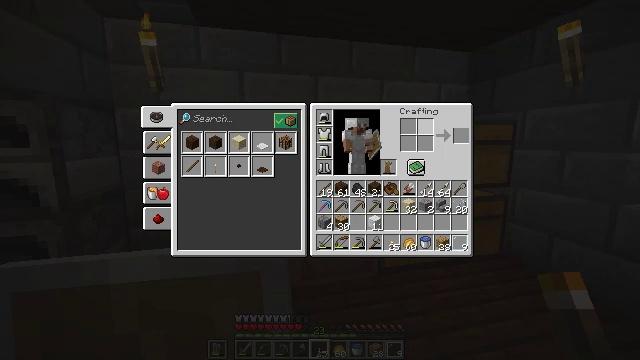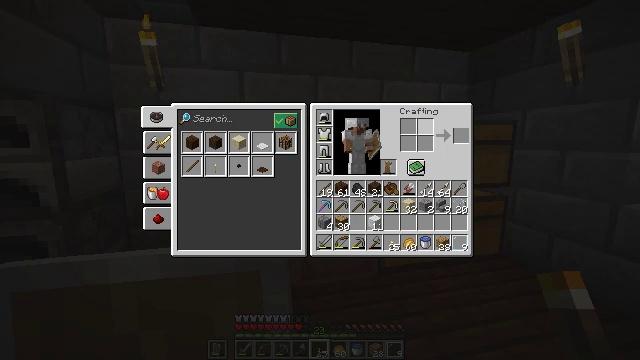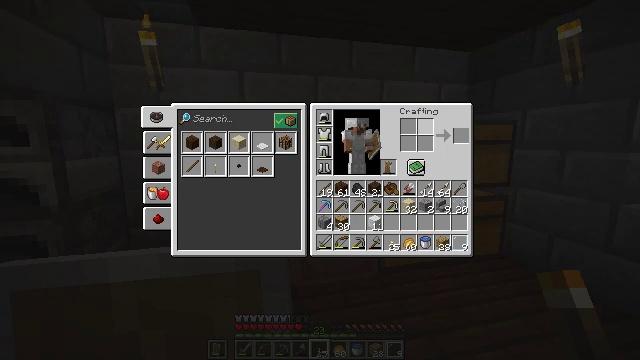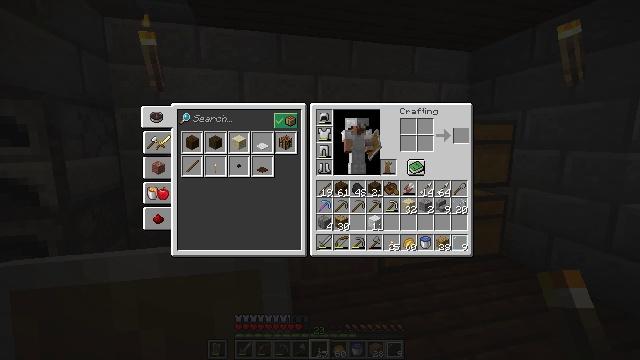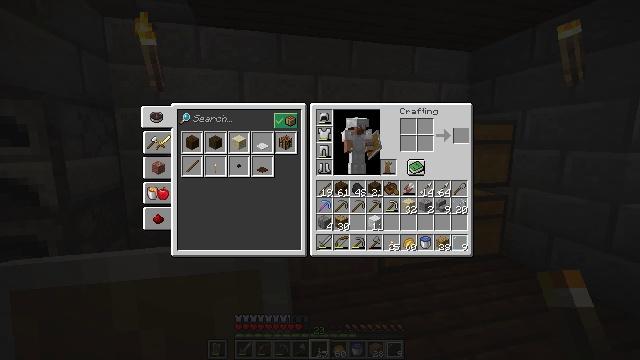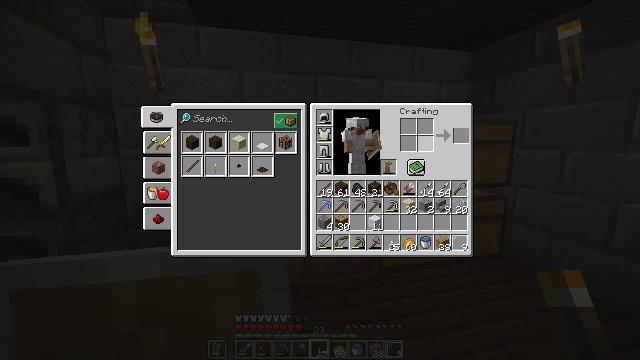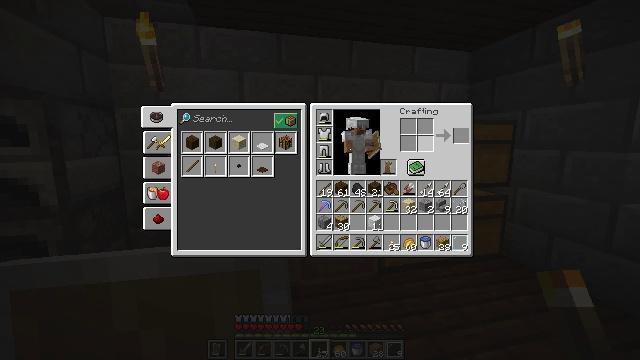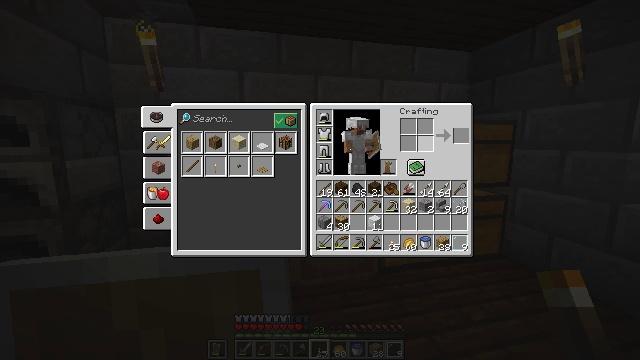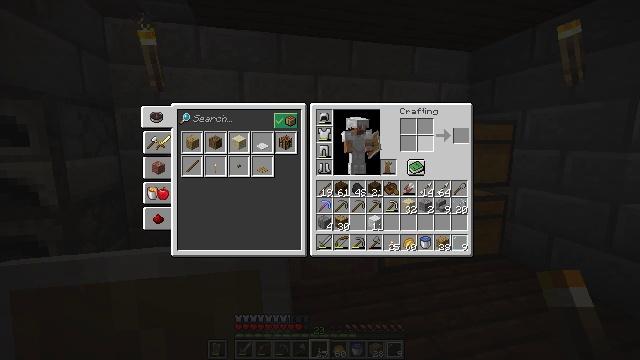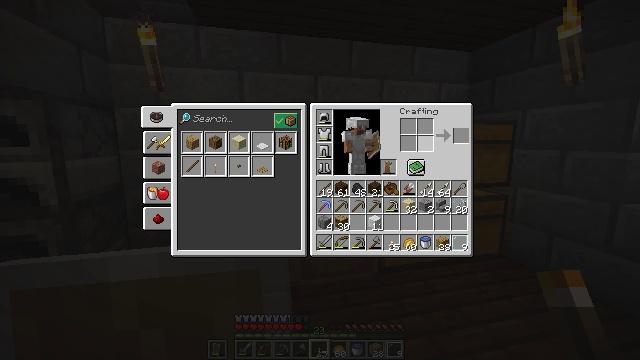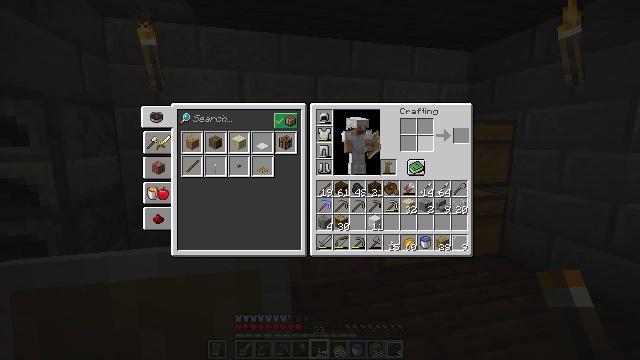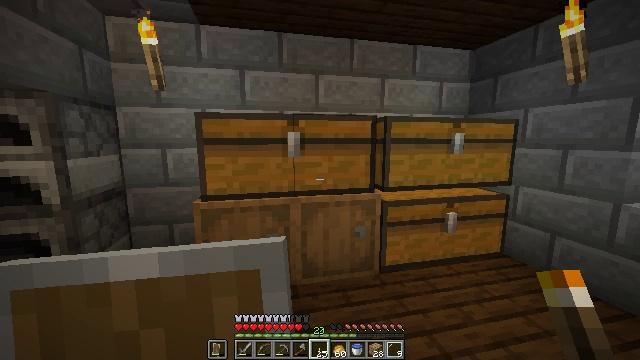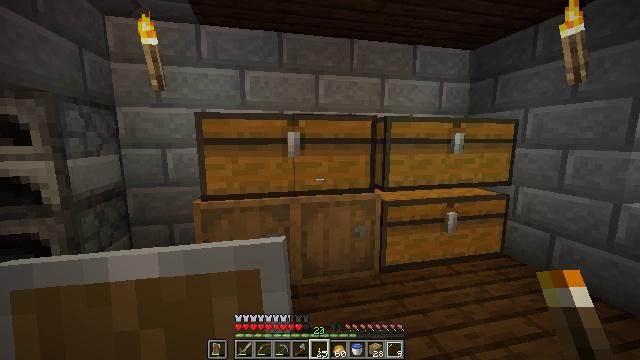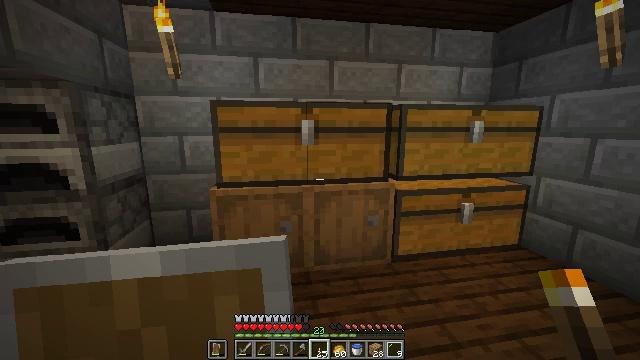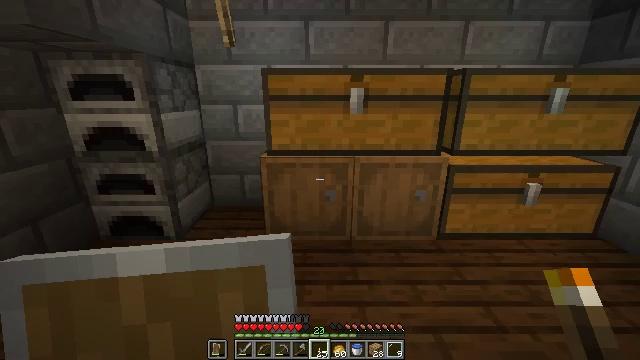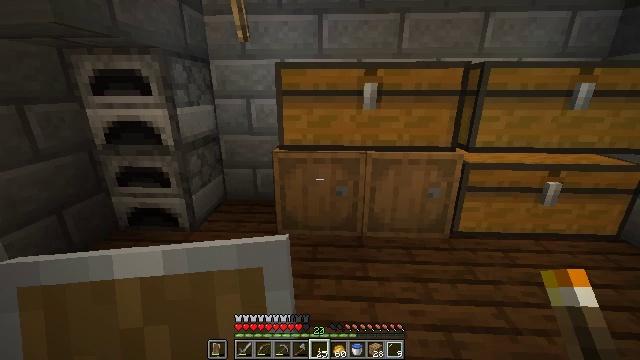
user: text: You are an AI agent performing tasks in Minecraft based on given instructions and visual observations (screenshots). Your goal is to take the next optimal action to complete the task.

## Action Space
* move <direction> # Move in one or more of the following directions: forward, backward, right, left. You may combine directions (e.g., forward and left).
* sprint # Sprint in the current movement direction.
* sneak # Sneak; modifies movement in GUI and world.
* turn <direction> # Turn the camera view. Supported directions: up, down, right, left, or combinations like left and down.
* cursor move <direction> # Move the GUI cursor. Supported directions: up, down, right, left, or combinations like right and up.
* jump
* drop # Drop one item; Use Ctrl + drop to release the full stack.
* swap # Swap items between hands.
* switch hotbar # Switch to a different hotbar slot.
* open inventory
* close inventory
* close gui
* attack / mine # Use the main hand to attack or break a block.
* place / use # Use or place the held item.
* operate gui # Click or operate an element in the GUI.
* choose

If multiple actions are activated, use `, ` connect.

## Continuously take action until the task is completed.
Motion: motion action
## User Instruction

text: Transform iron ingot into iron nugget.
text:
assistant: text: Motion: no_op
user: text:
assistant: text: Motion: no_op
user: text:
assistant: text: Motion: turn right
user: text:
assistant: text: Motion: no_op
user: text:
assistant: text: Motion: turn left
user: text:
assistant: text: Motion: no_op
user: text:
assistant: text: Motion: no_op
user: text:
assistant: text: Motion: no_op
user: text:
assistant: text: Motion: no_op
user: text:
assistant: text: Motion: no_op
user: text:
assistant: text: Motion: no_op
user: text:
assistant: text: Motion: no_op
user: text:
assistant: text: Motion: turn left and down
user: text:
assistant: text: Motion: turn left and down
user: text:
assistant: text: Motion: turn left and down
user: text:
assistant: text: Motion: turn right and up
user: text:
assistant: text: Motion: move forward, turn right and up
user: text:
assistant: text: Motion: move forward, turn right and up
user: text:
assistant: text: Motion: move forward, turn right and up
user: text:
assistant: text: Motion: turn right
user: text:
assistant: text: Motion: turn left
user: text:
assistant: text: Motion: turn right and up
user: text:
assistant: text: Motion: turn right and down
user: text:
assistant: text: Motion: turn right and down
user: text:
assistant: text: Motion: turn right and down, use / place
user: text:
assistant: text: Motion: turn left, use / place
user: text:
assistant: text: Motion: use / place
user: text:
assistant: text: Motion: no_op
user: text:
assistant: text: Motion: no_op
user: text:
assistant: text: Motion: no_op